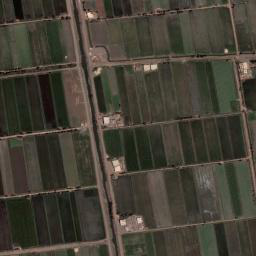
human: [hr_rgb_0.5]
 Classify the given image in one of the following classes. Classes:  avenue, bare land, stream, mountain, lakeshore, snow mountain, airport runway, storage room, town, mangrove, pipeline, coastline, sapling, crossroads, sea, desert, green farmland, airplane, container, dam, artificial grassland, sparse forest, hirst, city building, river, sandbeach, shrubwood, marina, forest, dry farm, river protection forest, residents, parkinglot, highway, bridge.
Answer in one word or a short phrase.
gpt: green farmland